Field crop: maize
Growth stage: 2
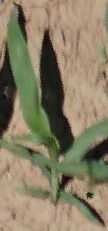
Species: maize